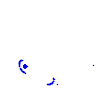
Particle: kaon